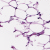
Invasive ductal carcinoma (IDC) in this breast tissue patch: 0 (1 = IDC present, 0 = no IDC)